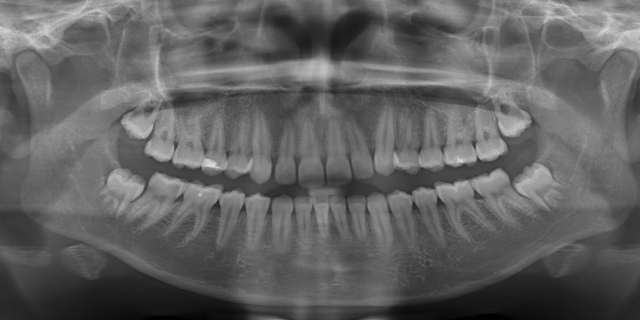
adult